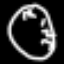
Label: clock